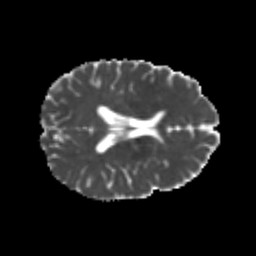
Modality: MD
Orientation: axial
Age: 22
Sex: male
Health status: healthy
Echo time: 0.074 s